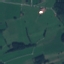
Land use / land cover class: Pasture